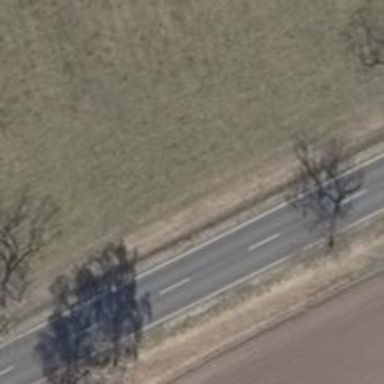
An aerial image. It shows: Deciduous broadleaved tree.